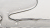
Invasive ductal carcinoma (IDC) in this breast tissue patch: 0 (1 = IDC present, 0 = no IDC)